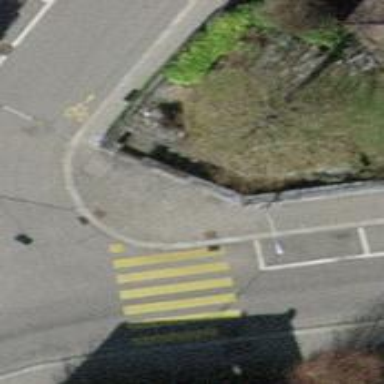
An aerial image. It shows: Kerb barrier.